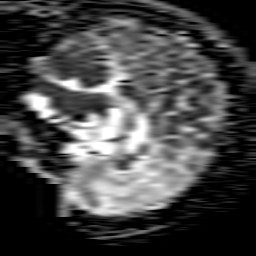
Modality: ADC
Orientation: sagittal
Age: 61
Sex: male
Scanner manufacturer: philips
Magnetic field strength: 1.5 T
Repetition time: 5.332 s
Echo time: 0.07488 s